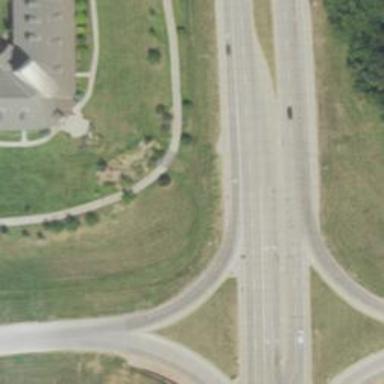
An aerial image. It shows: Primary highway.